Question: I'm trying to set up Google Oauth authentication for my app. I've created Google API Project and set up Redirect URIs. When I use link for authentication I get a response:
'''
{"errors"=>[{"domain"=>"usageLimits", "reason"=>"accessNotConfigured", "message"=>"Access Not Configured. Please use Google Developers Console to activate the API for your project."}], "code"=>403, "message"=>"Access Not Configured. Please use Google Developers Console to activate the API for your project."}:
{
"error": {
"errors": [
{
"domain": "usageLimits",
"reason": "accessNotConfigured",
"message": "Access Not Configured. Please use Google Developers Console to activate the API for your project."
}
],
"code": 403,
"message": "Access Not Configured. Please use Google Developers Console to activate the API for your project."
}
}
'''
As I understood I should activate some API from my Google developer console. The problem is I don't understand clearly what api should I activate from list of 87 items:

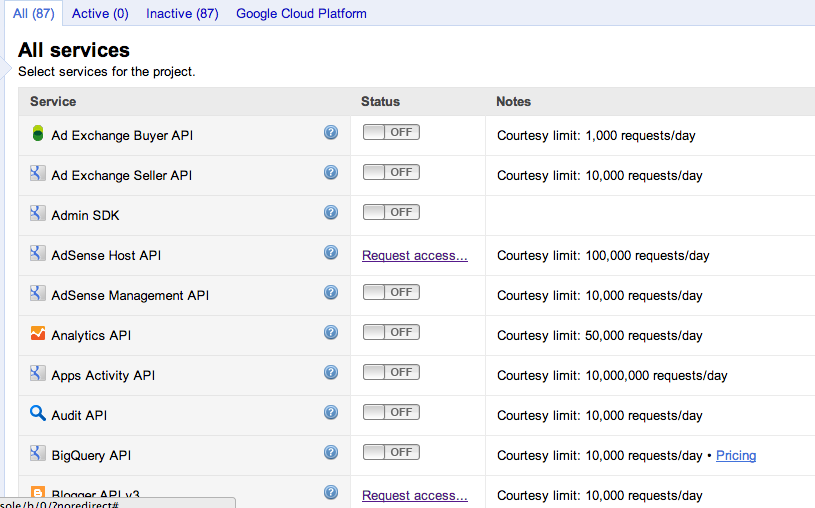
Answer: Necessary API for authentication on site is Google+ as I understood